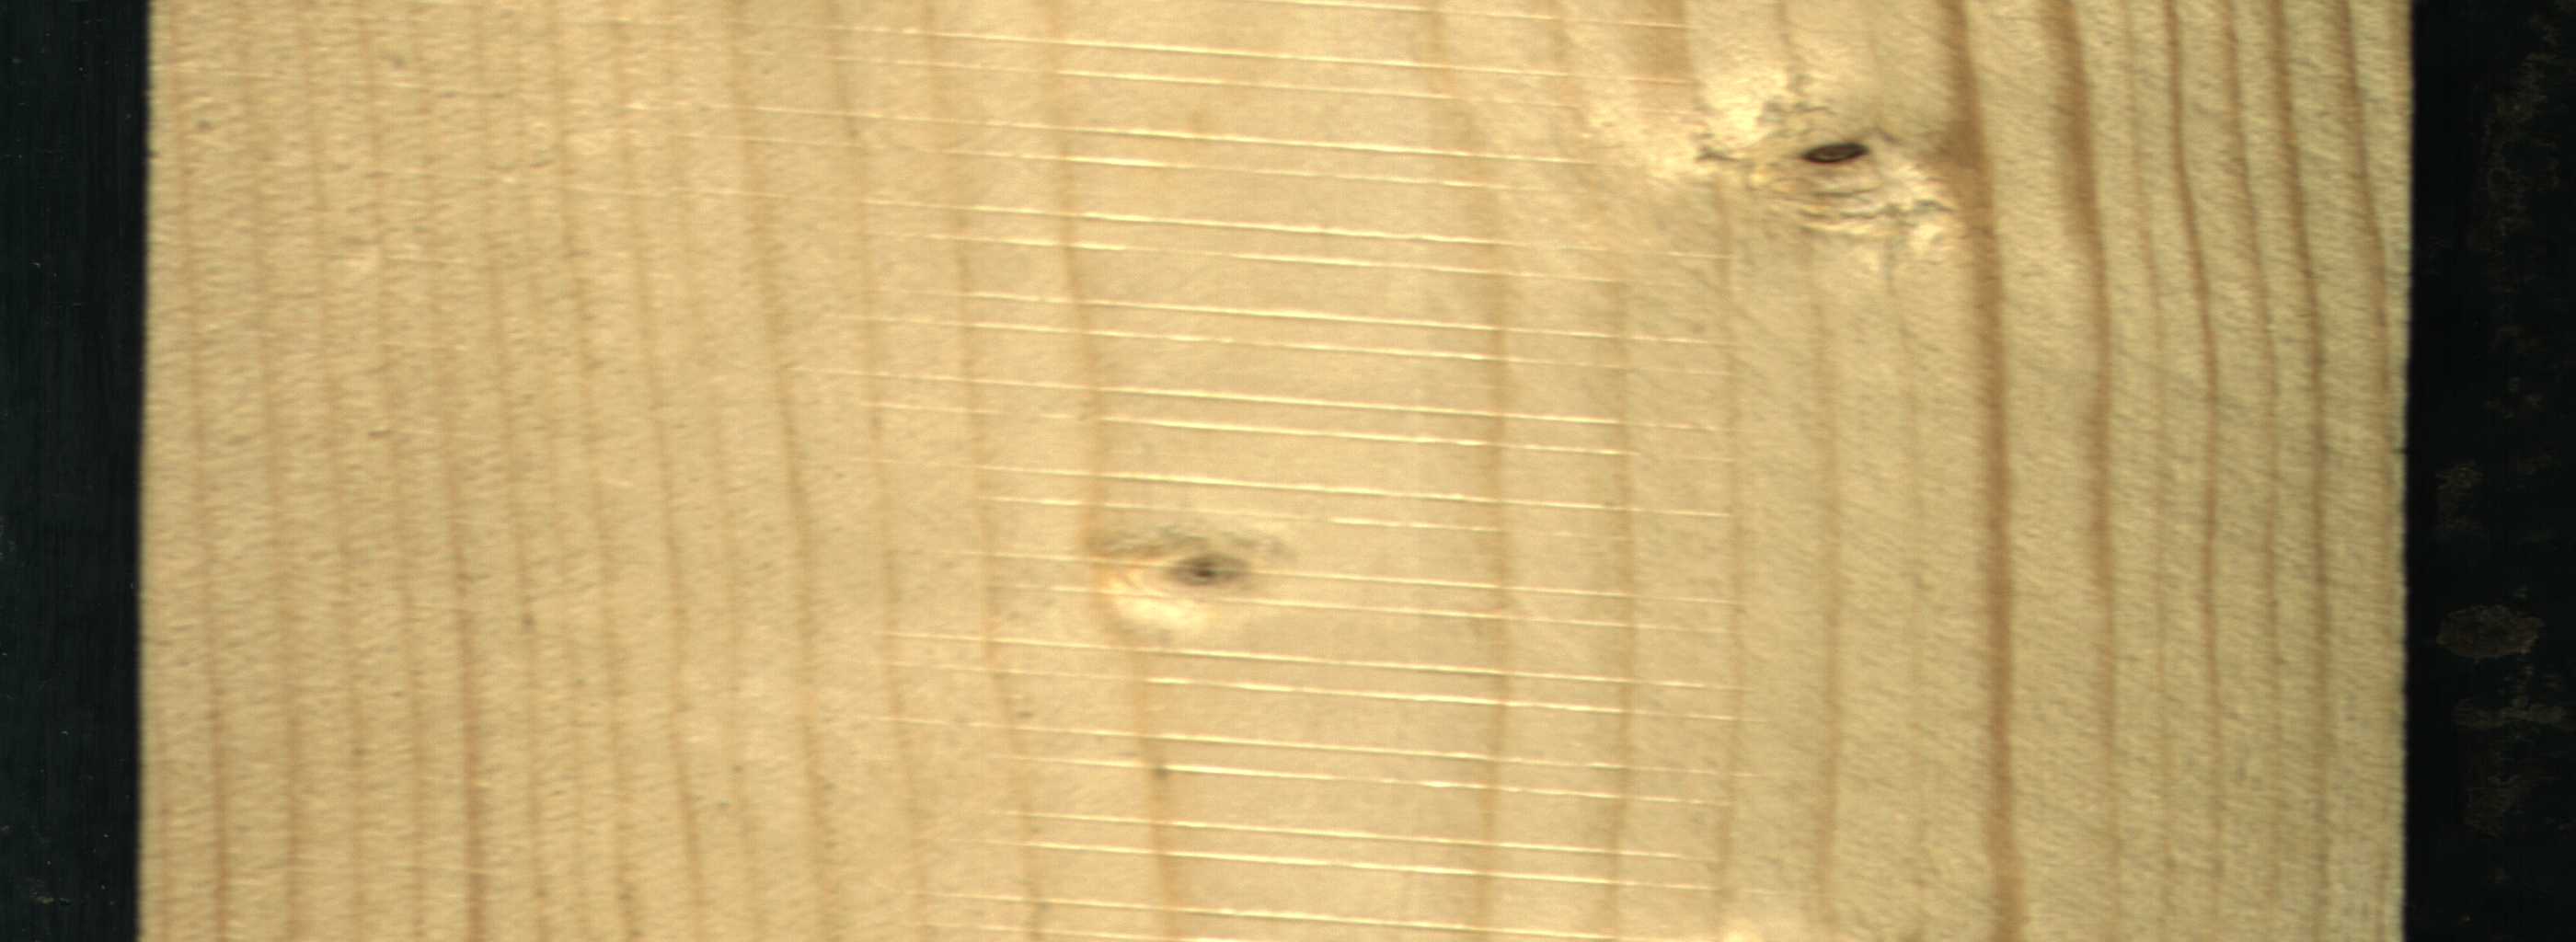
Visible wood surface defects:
Live_Knot
Live_Knot